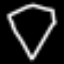
Label: diamond